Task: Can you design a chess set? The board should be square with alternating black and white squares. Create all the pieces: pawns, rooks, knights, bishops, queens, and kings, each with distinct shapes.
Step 427:
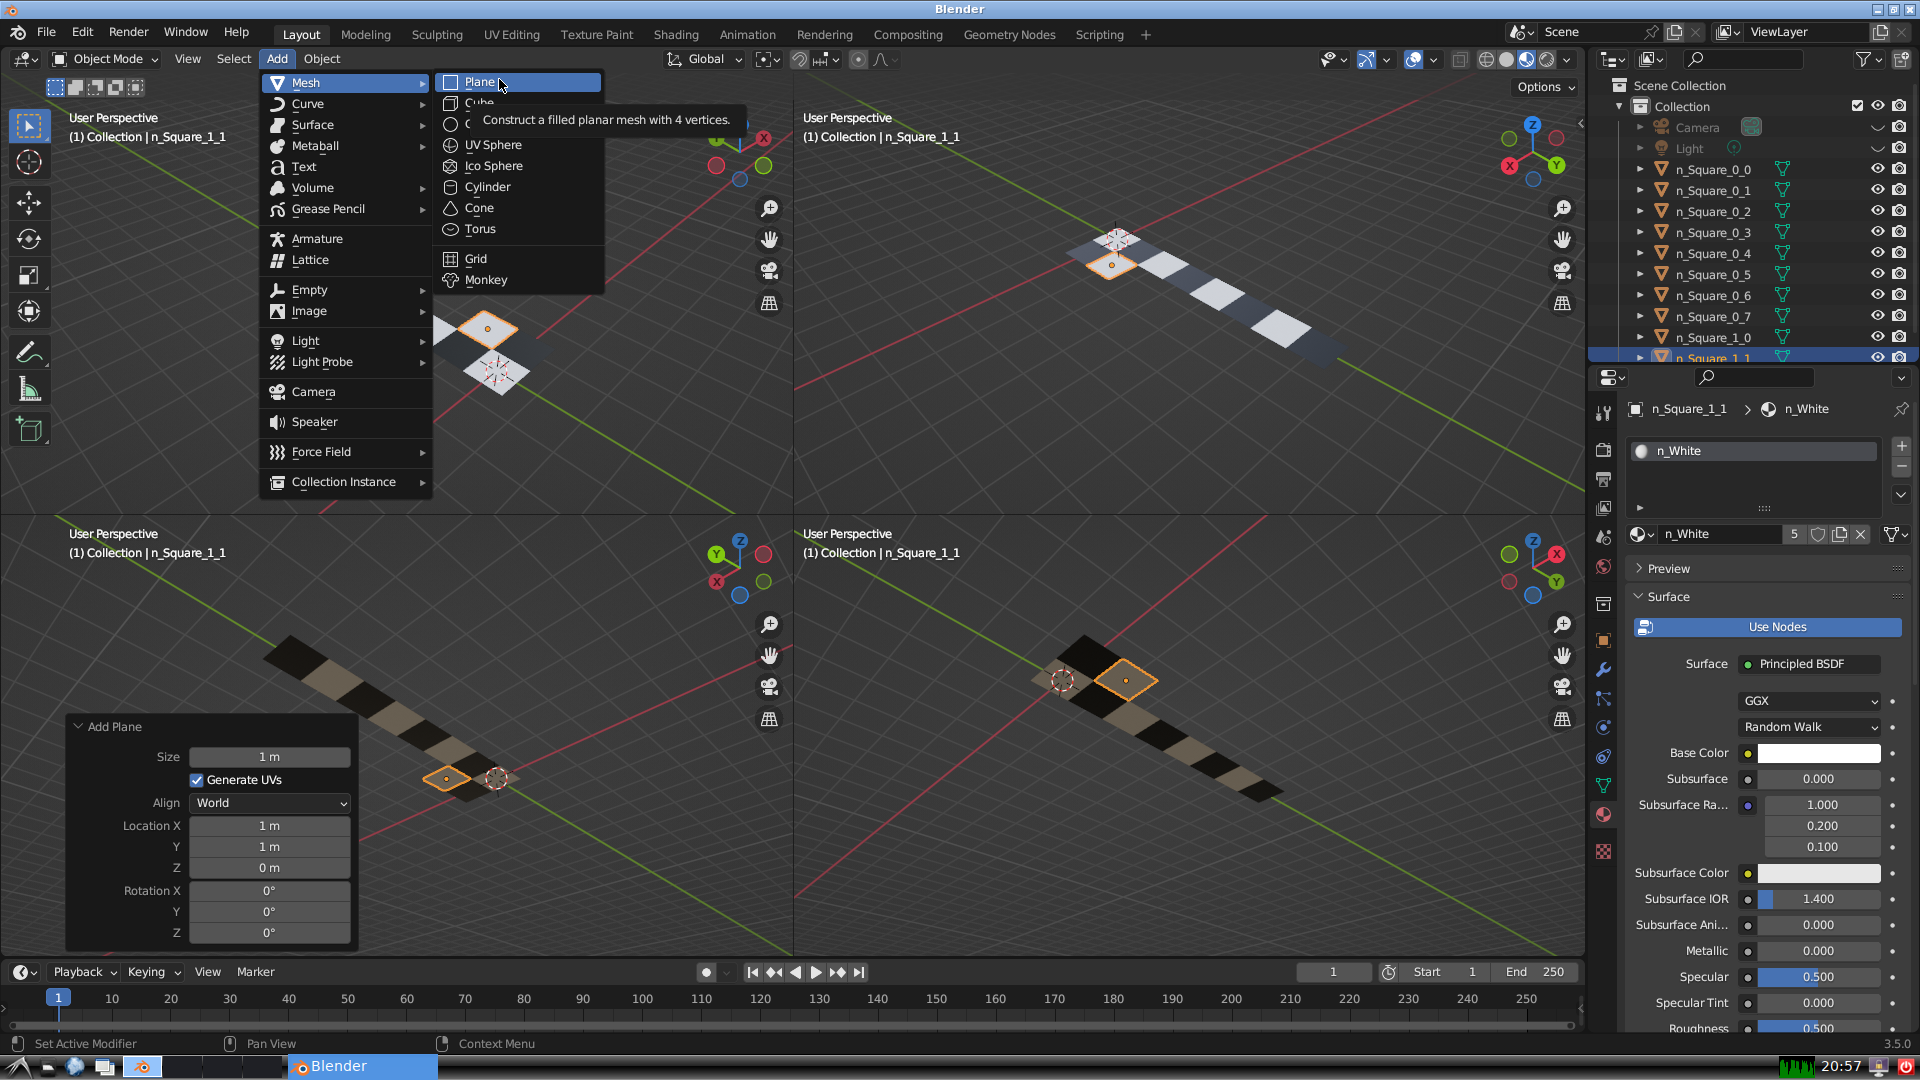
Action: click: no